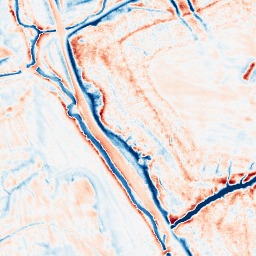
Category: edge_preserving
Decomposition family: anisotropic_diffusion
Decomposition parameters: iterations: 50
kappa: 100
gamma: 0.15
Upsampling method: quintic
Upsampling parameters: scale: 8
Upsampling scale: 8